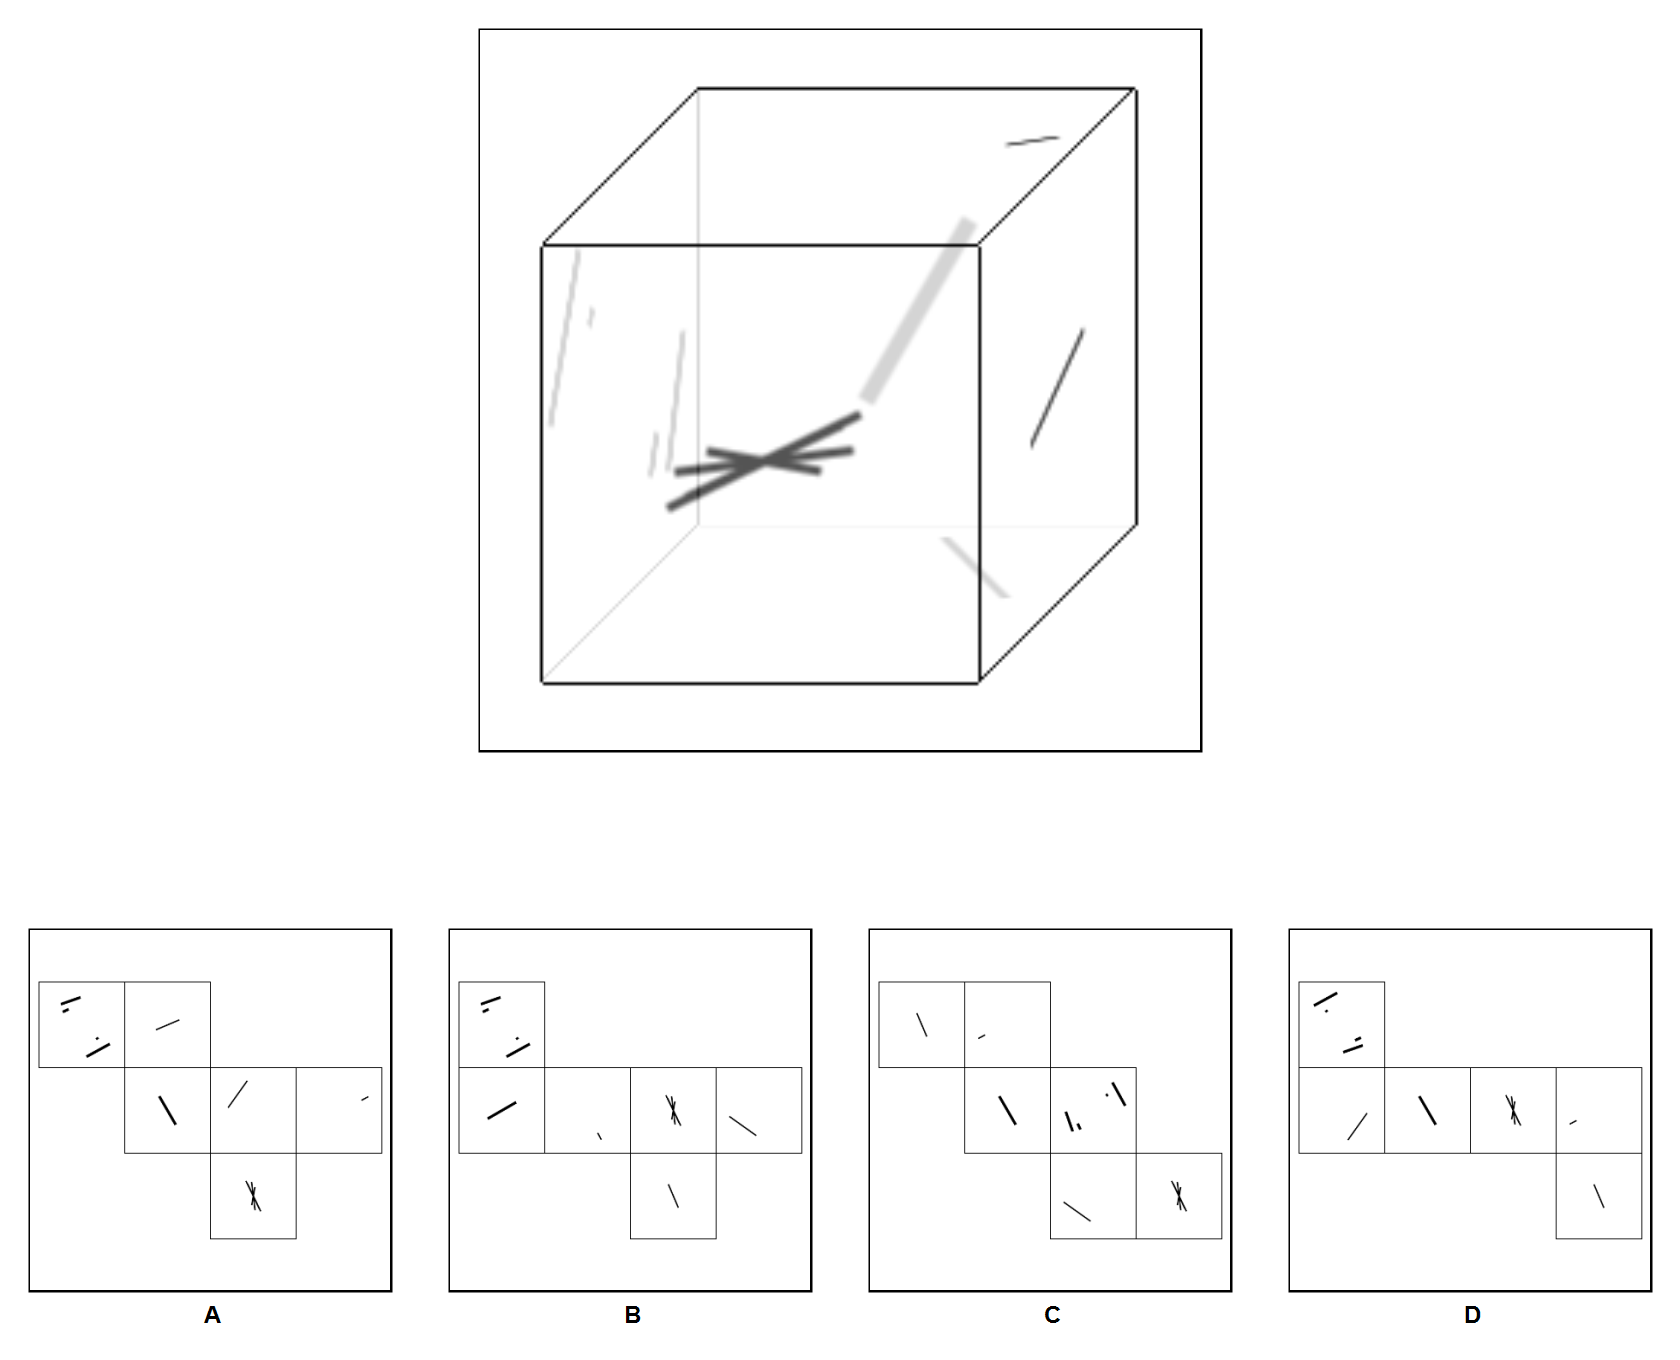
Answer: C